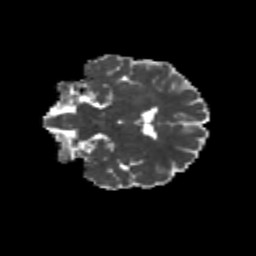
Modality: MD
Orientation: coronal
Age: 19
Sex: male
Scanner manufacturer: siemens
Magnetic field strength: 3 T
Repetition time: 8.6 s
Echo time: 0.095 s